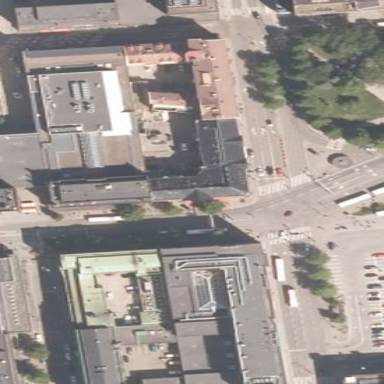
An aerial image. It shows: Commercial area located in city block.